Question: I have a Summernote WYSIWYG editor inside a Bootstrap modal. It uses a custom toolbar. (Although, this problem still occurs using the default toolbar).
As you can see in the image below, some of the buttons are varying in height. It's particularly noticeable with the dropdown next to the color change button.

Am I missing a file or definition that forces the buttons to be the same size?
Here are my included CSS files:
'''
<link href="../css/bootstrap.min.css" rel="stylesheet">
<link href="../css/bootstrap-theme.min.css" rel="stylesheet">
<link href="../css/theme.css" rel="stylesheet">
<link href="../css/summernote.css" rel="stylesheet">
<link href="//maxcdn.bootstrapcdn.com/font-awesome/4.1.0/css/font-awesome.min.css" rel="stylesheet">
'''
Here is the JavaScript:
'''
<script src="https://ajax.googleapis.com/ajax/libs/jquery/1.11.0/jquery.min.js"></script>
<script src="../js/bootstrap.min.js"></script>
<script src="../assets/js/docs.min.js"></script>
<script src="../scripts/summernote.min.js"></script>
<script type="text/javascript">
$(document).ready(function(e){
$('#news_editor').summernote({height:150,toolbar:[
['style',['bold','italic','underline','clear']],
['fontface',['fontname']],
['textsize',['fontsize']],
['fontclr',['color']],
['alignment',['ul','ol','paragraph']],
['insert',['link','picture','table']],
['adv',['codeview']]
]});
});
...
'''
And here is the entire HTML file: <URL>
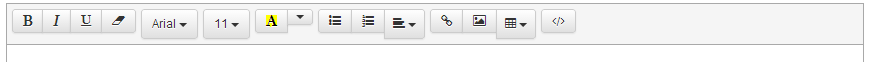
Answer: Would you try to change the html5 doctype?
<URL>